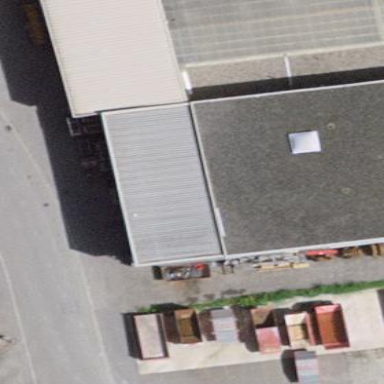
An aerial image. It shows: View of roof of building.